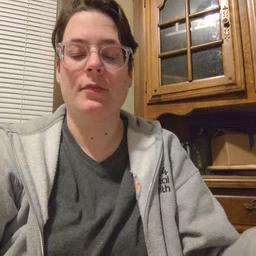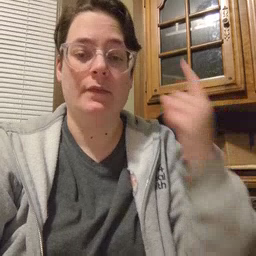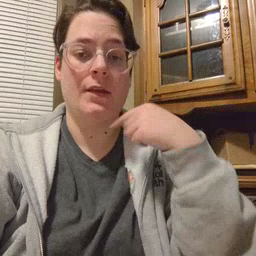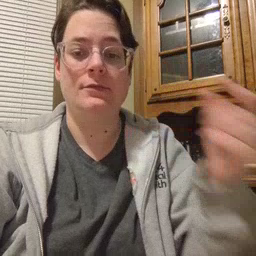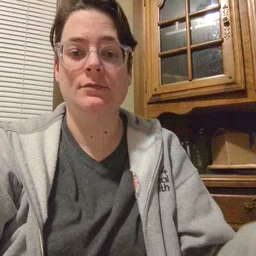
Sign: face